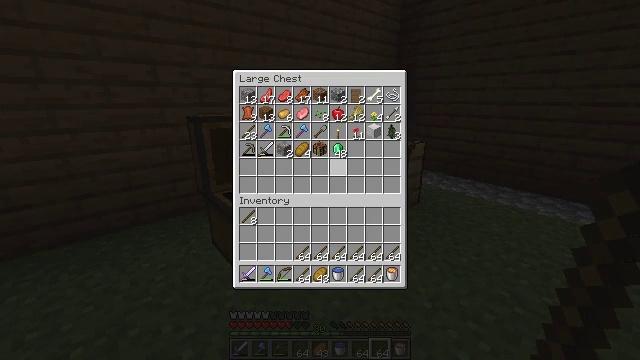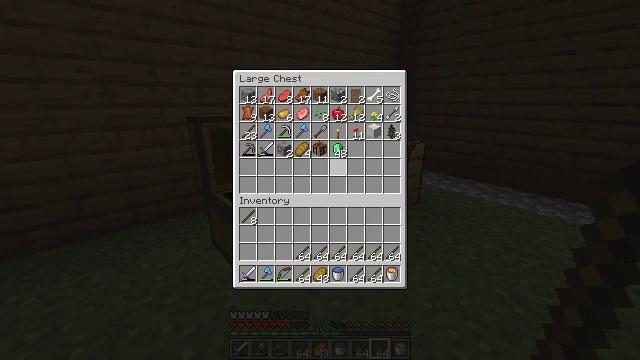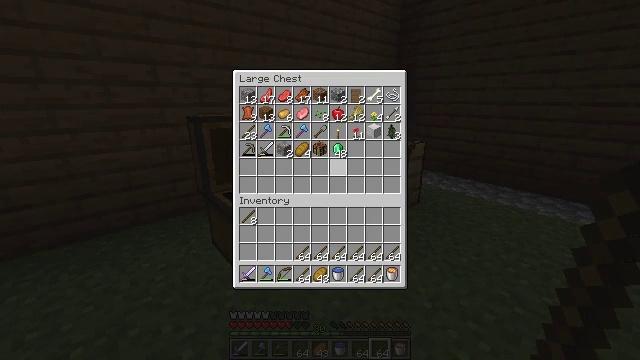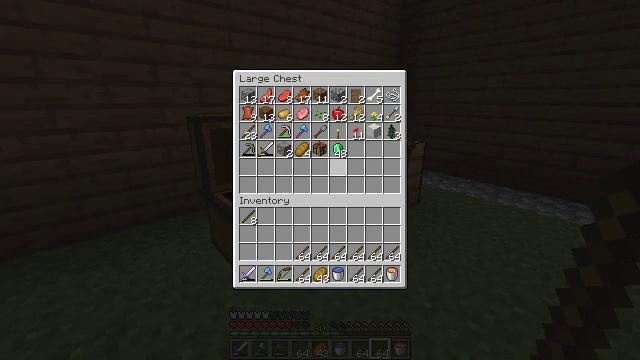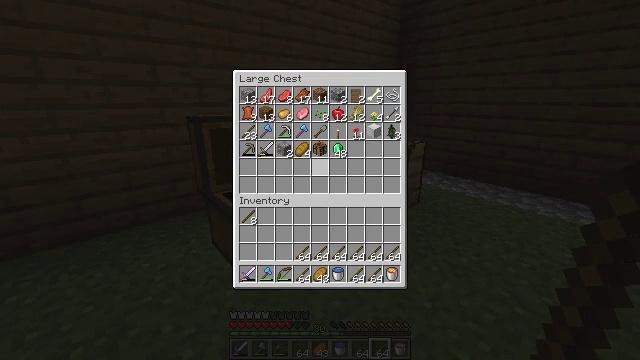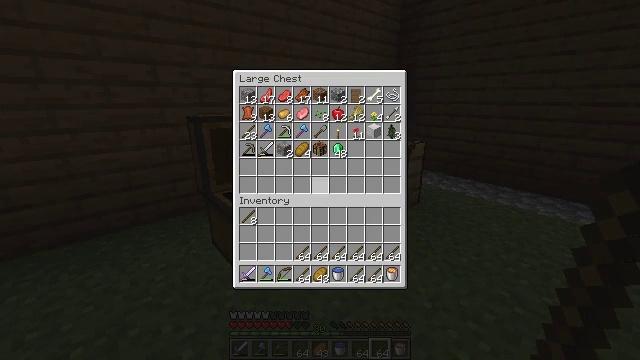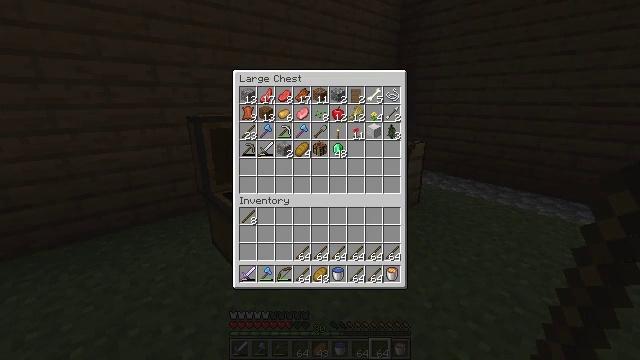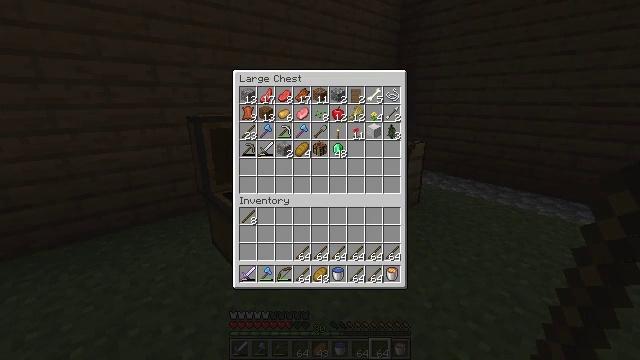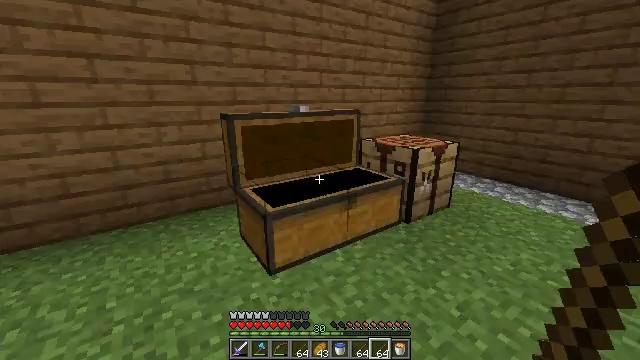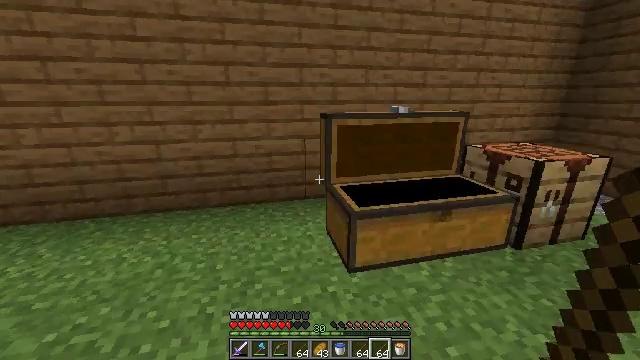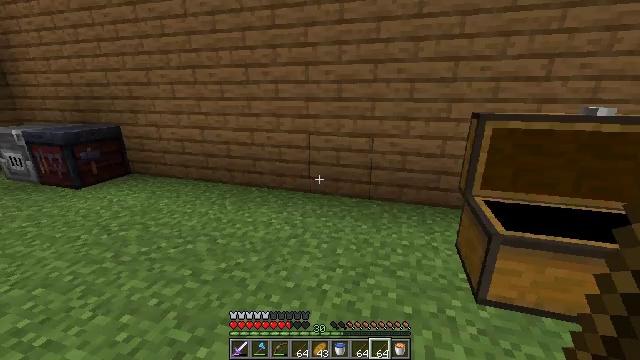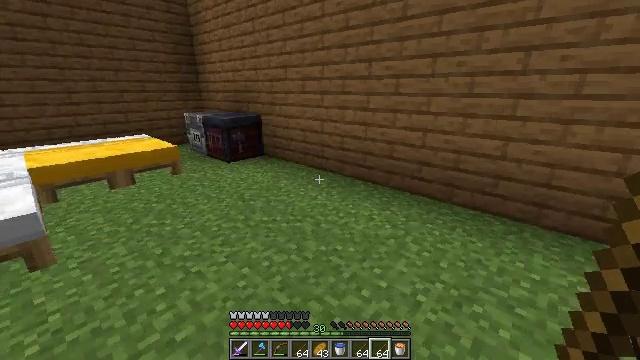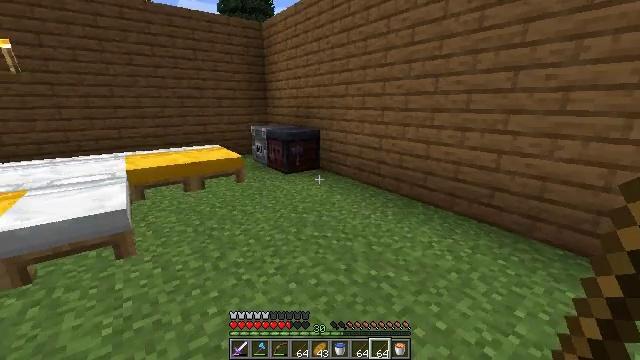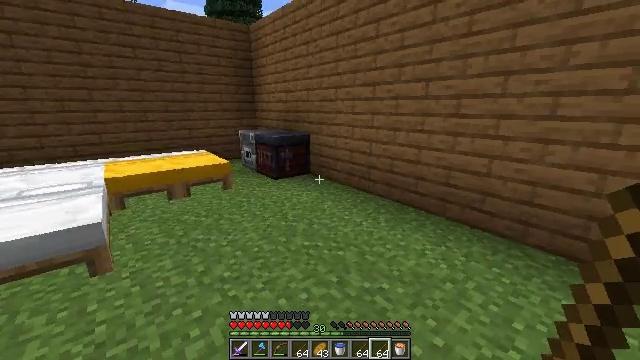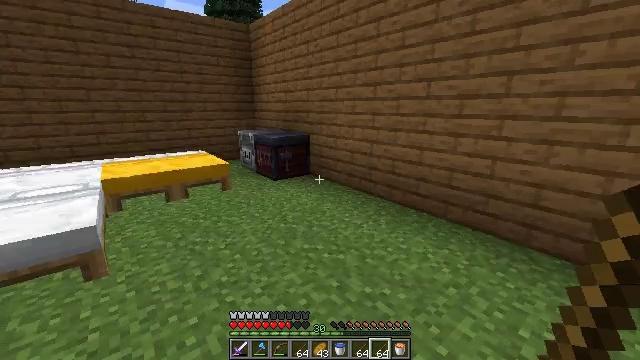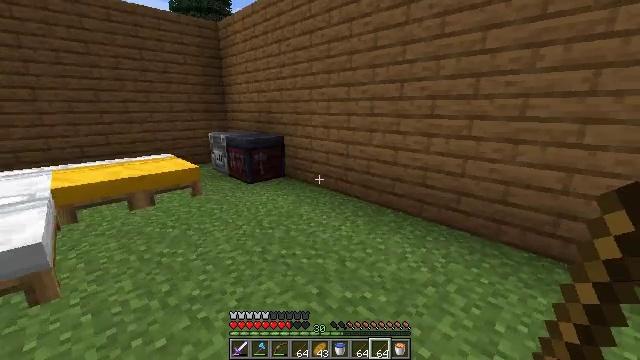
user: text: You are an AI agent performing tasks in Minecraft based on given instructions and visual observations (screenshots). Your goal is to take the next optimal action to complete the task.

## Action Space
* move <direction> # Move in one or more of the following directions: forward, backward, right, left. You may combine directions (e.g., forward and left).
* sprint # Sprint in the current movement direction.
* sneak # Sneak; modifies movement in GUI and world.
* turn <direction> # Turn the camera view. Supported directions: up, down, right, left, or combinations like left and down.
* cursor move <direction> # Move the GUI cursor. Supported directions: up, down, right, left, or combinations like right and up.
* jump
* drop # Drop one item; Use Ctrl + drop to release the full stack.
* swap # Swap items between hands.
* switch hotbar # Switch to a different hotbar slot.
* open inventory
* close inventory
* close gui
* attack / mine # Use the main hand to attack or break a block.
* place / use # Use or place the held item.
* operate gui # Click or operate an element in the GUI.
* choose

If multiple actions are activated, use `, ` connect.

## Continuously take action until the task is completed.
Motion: motion action
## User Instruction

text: Craft the diamond axe using sticks and diamonds.
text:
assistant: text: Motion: no_op
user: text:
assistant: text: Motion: cursor move left
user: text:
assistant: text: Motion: no_op
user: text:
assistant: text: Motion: no_op
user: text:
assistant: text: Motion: cursor move left and down
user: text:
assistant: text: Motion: cursor move left and down
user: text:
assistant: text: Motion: cursor move left and down
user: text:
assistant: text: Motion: cursor move left
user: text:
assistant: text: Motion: turn left, close gui
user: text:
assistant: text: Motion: turn left, open inventory
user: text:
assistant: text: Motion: turn left and down
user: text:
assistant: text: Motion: move forward, turn left and up
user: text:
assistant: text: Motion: move forward, turn right
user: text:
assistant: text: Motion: no_op
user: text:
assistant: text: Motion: turn right
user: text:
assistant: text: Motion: turn right and down
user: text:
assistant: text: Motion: turn right and down
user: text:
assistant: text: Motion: turn right
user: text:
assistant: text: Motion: turn right and down
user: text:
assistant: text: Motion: turn right, use / place
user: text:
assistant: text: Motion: use / place
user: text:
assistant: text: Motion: use / place
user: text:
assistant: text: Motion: turn left and up
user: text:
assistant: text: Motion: turn left and up
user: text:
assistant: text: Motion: no_op
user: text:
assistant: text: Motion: no_op
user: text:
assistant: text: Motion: sneak, cursor move right
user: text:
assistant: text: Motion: sneak, cursor move up
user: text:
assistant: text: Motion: sneak, cursor move up
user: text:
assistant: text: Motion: sneak